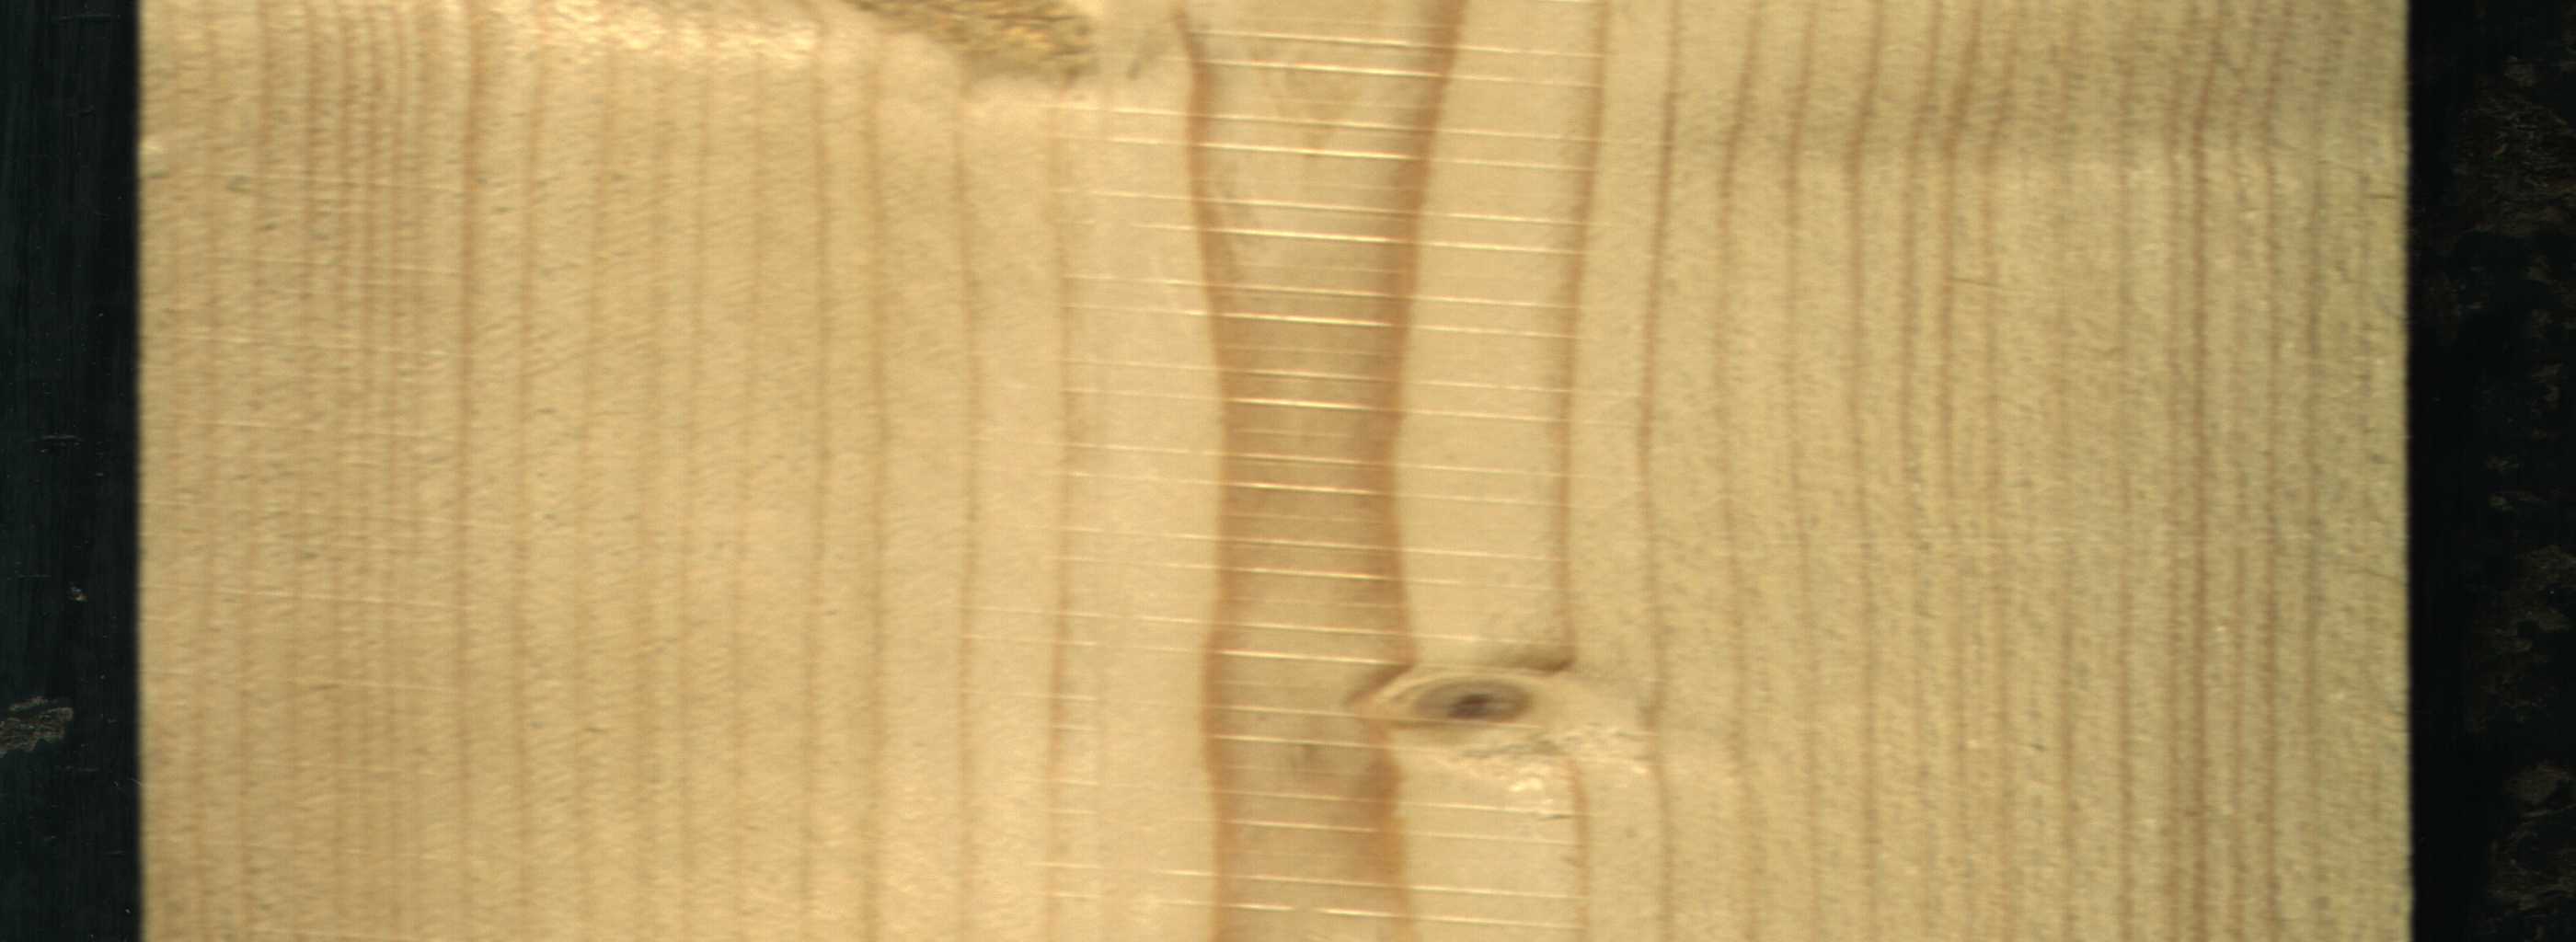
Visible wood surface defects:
Live_Knot